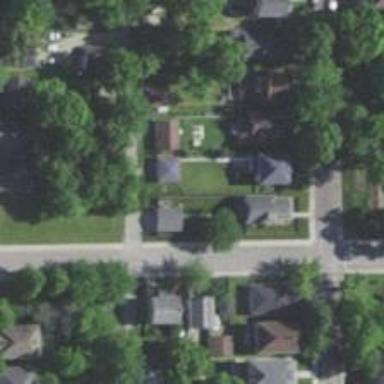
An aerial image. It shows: Neighborhood.